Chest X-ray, AP view. Patient: 64 years old, sex M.
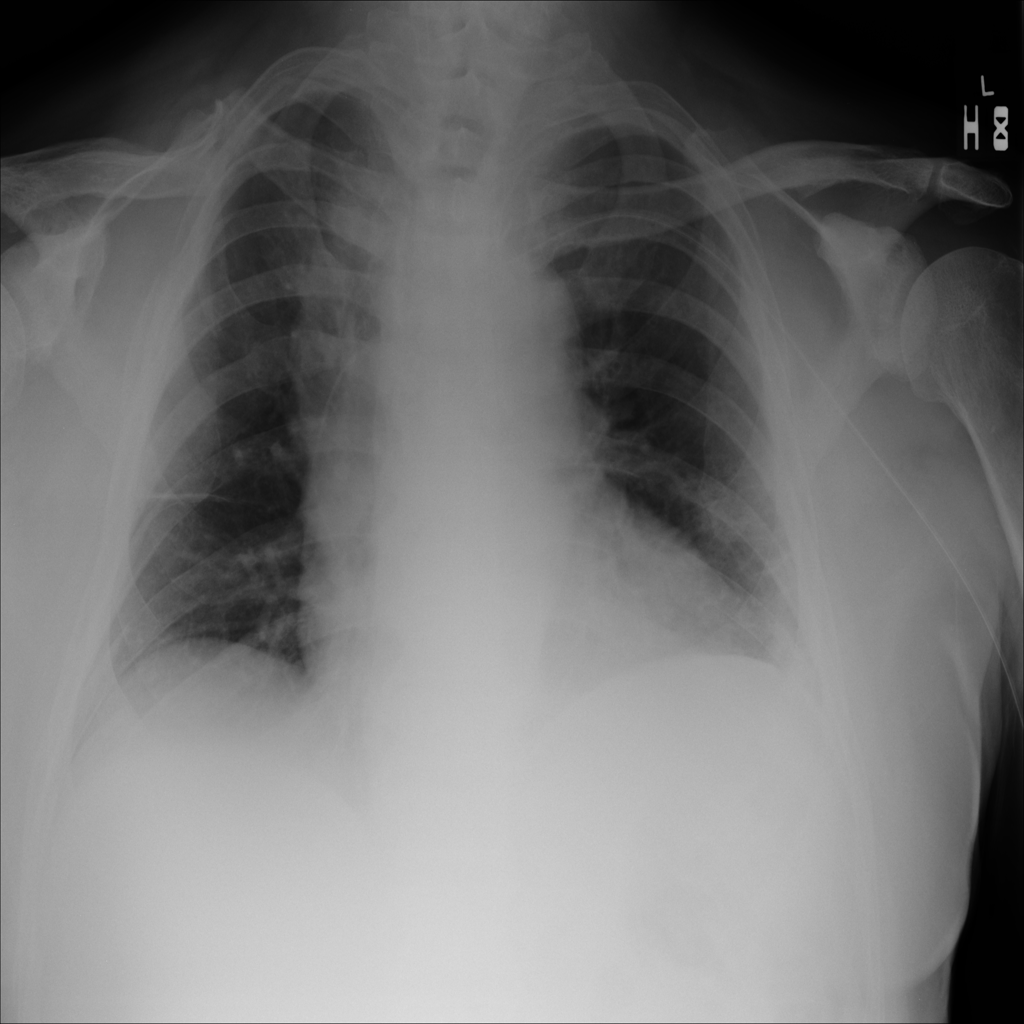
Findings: Atelectasis